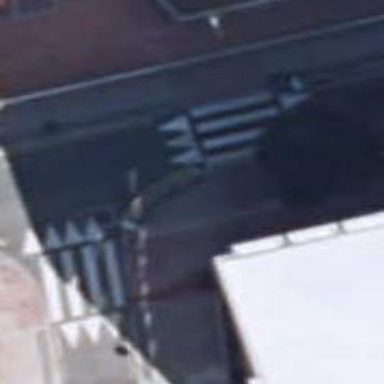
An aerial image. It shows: Uncontrolled zebra pedestrian crossing with traffic calming table.